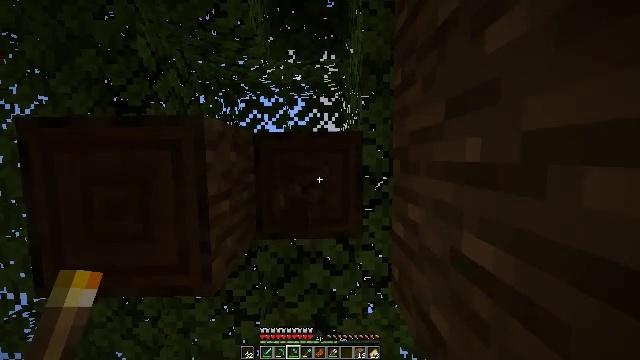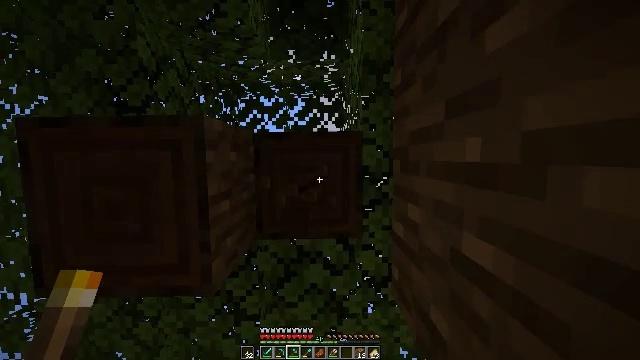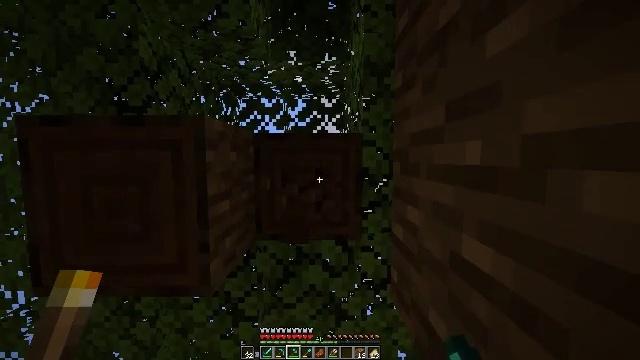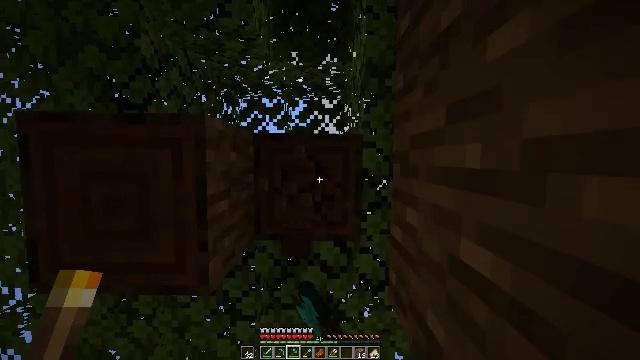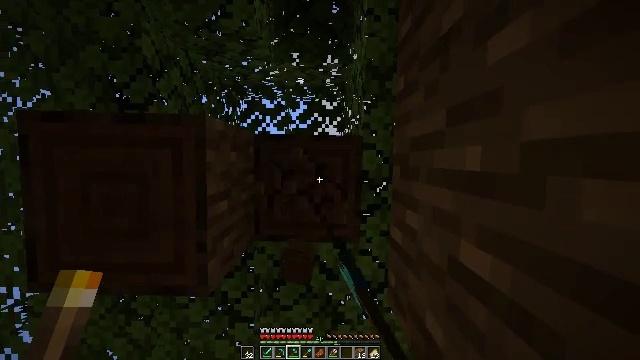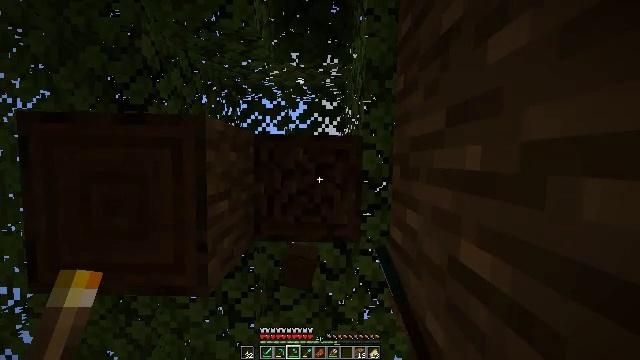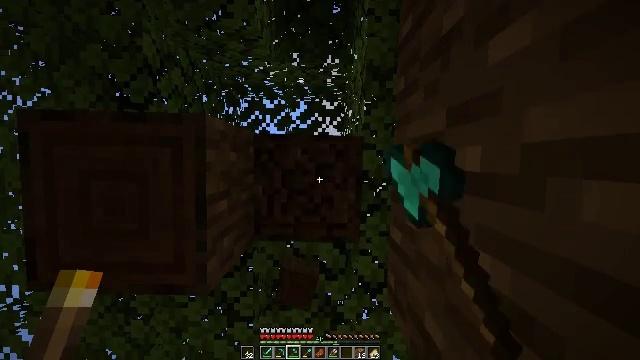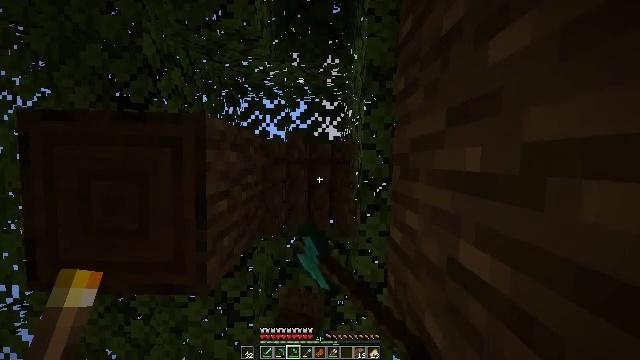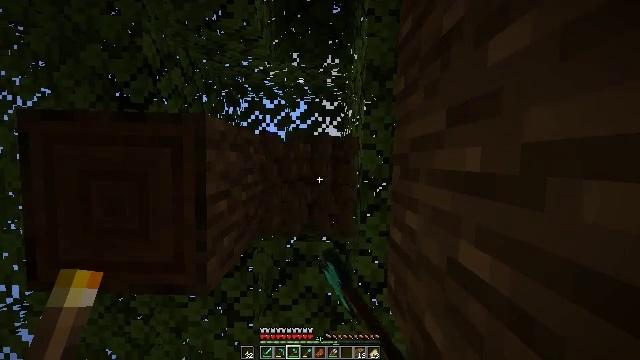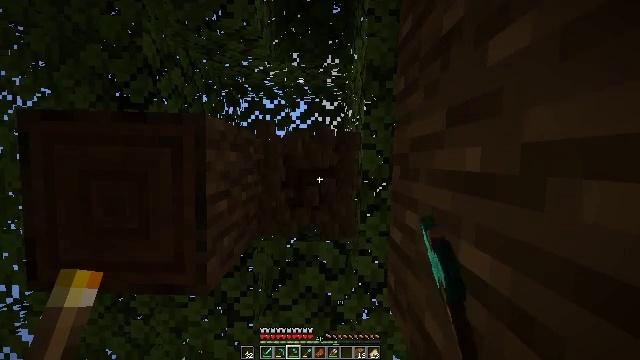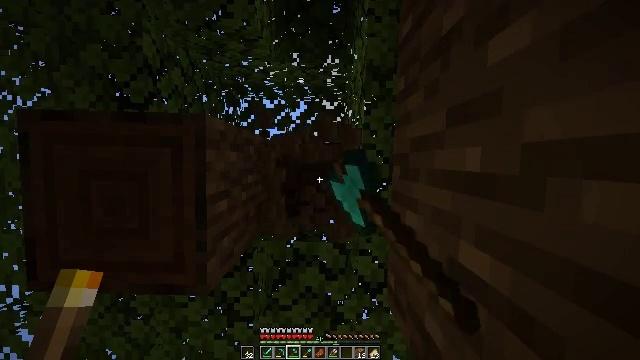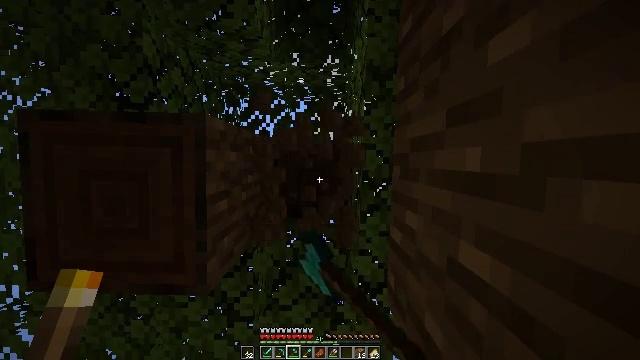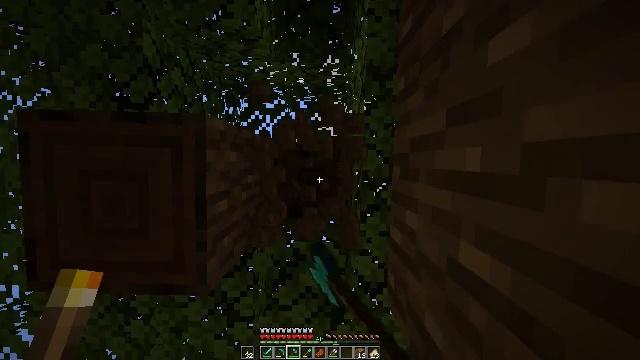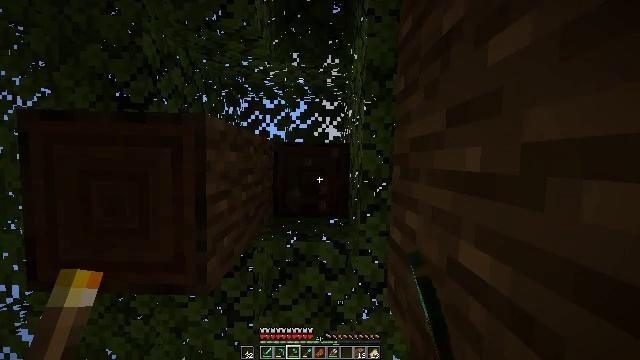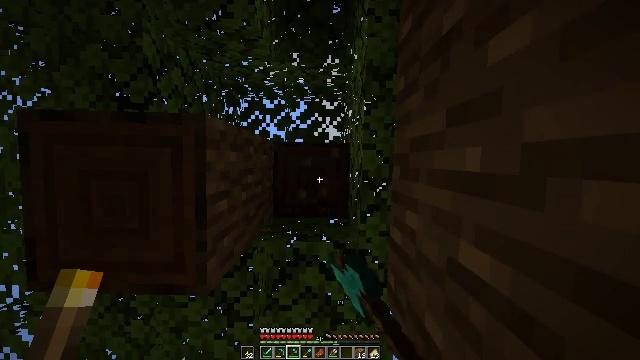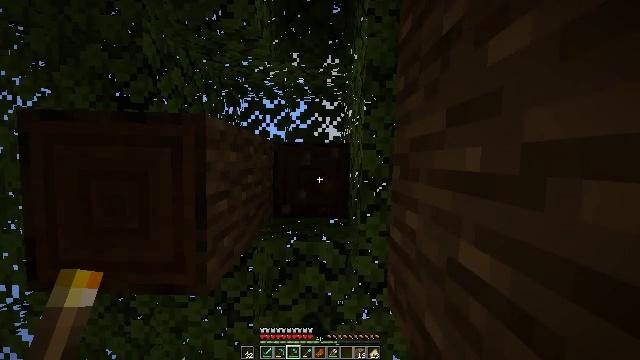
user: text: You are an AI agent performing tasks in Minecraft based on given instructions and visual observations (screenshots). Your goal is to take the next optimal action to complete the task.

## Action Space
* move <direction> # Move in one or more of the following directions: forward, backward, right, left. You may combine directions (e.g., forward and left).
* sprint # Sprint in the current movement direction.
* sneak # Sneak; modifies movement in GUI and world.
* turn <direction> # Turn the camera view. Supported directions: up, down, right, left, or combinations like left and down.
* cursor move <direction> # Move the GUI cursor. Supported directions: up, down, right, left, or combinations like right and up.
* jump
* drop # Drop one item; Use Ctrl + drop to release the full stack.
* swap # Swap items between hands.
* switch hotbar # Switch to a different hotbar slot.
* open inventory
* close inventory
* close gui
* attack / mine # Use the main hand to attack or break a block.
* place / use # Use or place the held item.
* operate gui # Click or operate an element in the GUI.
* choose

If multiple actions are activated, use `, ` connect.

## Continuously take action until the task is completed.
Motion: motion action
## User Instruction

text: Break the dark oak log in the forest.
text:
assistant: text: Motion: attack / mine
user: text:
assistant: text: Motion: attack / mine
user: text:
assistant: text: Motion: attack / mine
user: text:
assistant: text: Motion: attack / mine
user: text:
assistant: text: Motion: attack / mine
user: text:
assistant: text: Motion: attack / mine
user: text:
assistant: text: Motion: attack / mine
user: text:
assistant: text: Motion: attack / mine
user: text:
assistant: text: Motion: attack / mine
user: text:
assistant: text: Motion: attack / mine
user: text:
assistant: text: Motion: attack / mine
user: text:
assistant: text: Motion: attack / mine
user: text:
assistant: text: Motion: attack / mine
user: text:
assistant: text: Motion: attack / mine
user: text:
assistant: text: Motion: attack / mine
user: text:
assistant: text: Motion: attack / mine
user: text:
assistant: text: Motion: attack / mine
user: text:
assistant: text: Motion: attack / mine
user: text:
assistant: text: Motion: attack / mine
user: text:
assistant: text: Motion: attack / mine
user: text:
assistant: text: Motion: turn up, attack / mine
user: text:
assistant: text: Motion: turn left and up, attack / mine
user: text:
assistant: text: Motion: attack / mine
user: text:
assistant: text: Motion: attack / mine
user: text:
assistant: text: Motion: no_op
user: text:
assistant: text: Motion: no_op
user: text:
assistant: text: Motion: no_op
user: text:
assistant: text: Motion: no_op
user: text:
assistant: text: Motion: no_op
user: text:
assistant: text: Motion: turn left and down